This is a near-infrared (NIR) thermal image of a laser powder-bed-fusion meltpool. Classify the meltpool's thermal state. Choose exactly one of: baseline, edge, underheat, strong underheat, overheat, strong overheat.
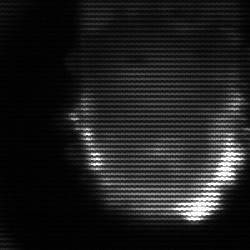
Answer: baseline